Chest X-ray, AP view. Patient: 36 years old, sex M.
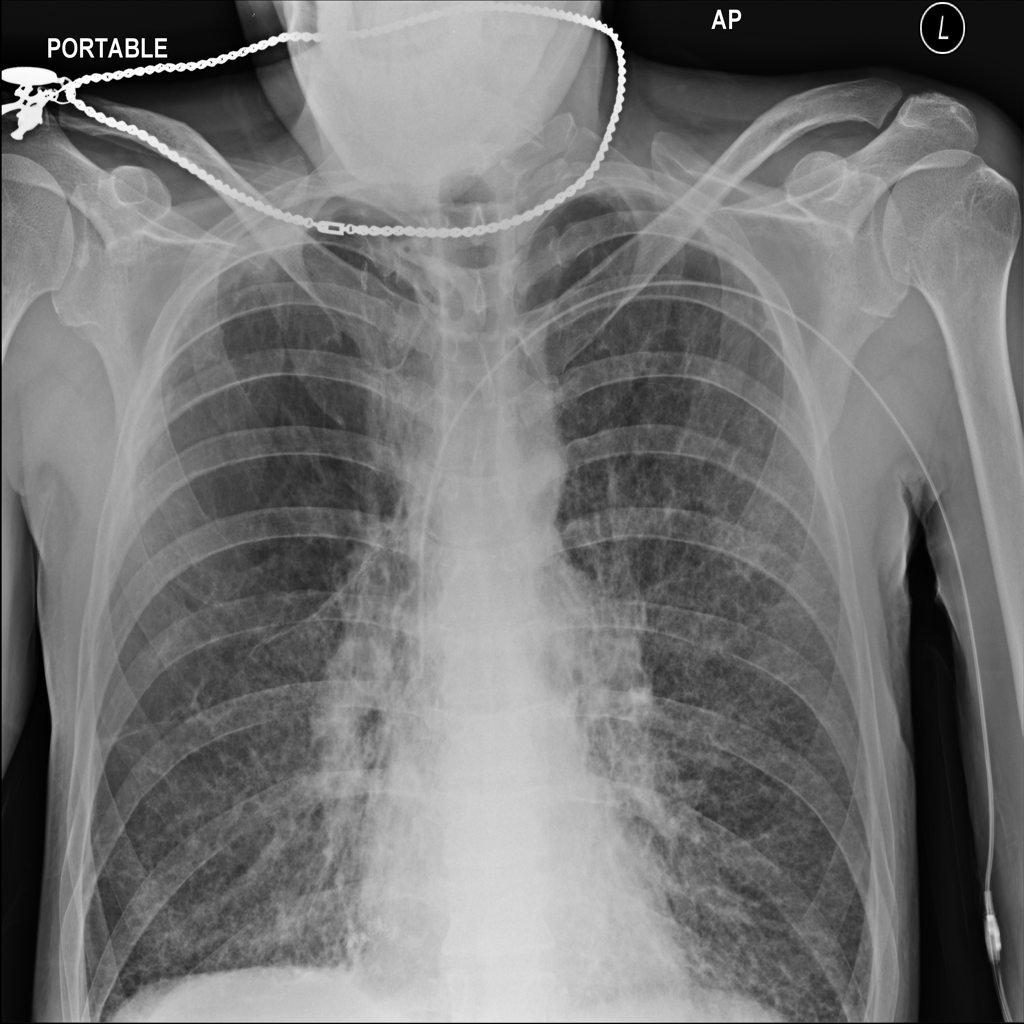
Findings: Infiltration